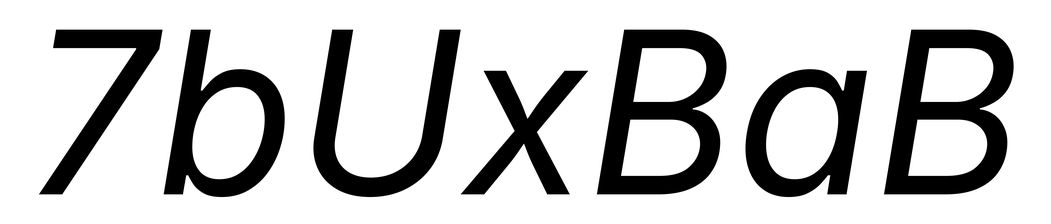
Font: Inter-Italic_Italic